Aerial crown-view tile of a tropical tree (Barro Colorado Island, Panama), acquired 20240716:
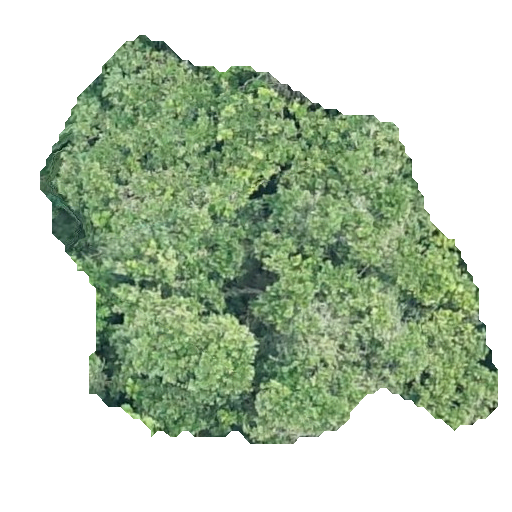
Species: Anacardium excelsum
GBIF accepted scientific name: Anacardium excelsum
Crown area: 199.325 m²